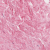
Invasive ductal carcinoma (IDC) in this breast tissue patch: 0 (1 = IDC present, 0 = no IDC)